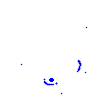
Particle: pion